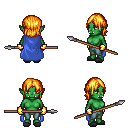
a pixel art fantasy rpg character, female body template, orc, green skin, blue cape, teal pants, light blonde long bangs hairstyle, gold gloves, gray slippers, spear, four views (front, back, left, right), 2x2 character sprite sheet, small pixel art, hard edges, no anti-aliasing